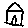
Label: house